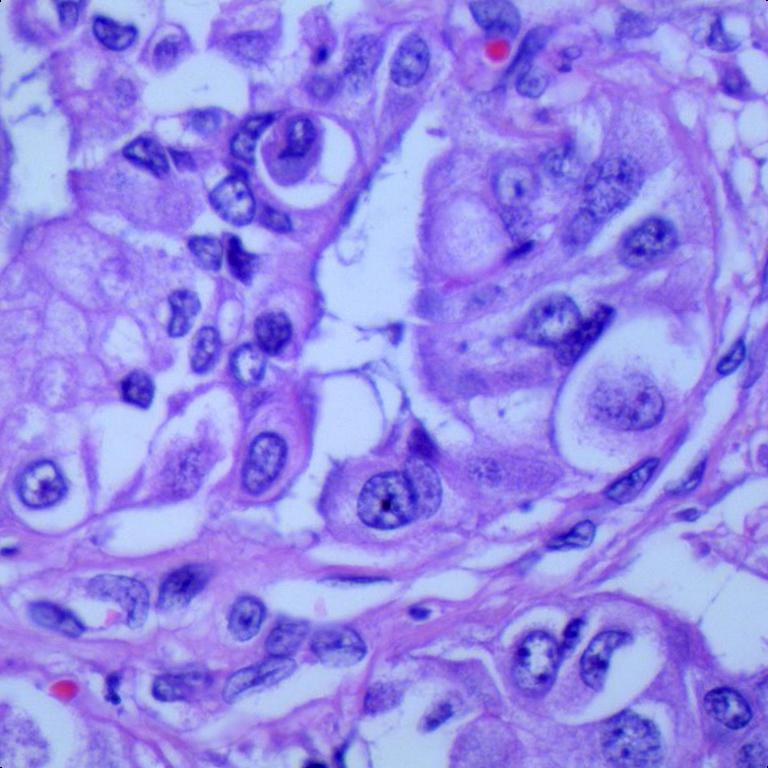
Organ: lung
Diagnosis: adenocarcinomas